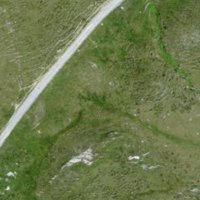
EUNIS habitat code: 26
Species observed at this site:
Arnica montana